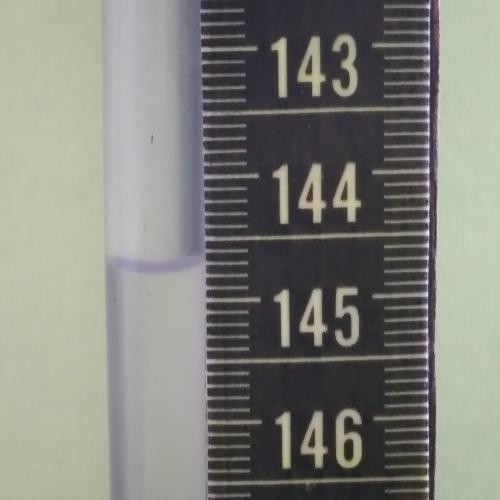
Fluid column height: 144.7 cm